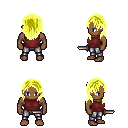
a pixel art fantasy rpg character, male body template, human, dark skin, maroon sleeveless shirt, metal pants, gold long hairstyle, dagger, four views (front, back, left, right), 2x2 character sprite sheet, small pixel art, hard edges, no anti-aliasing